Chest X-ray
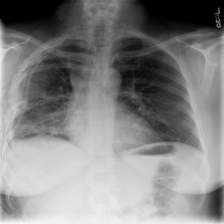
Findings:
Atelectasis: negative
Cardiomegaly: negative
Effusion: negative
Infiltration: negative
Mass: negative
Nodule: negative
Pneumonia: negative
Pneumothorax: negative
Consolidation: negative
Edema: negative
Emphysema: positive
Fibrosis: negative
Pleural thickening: negative
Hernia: negative